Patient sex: M
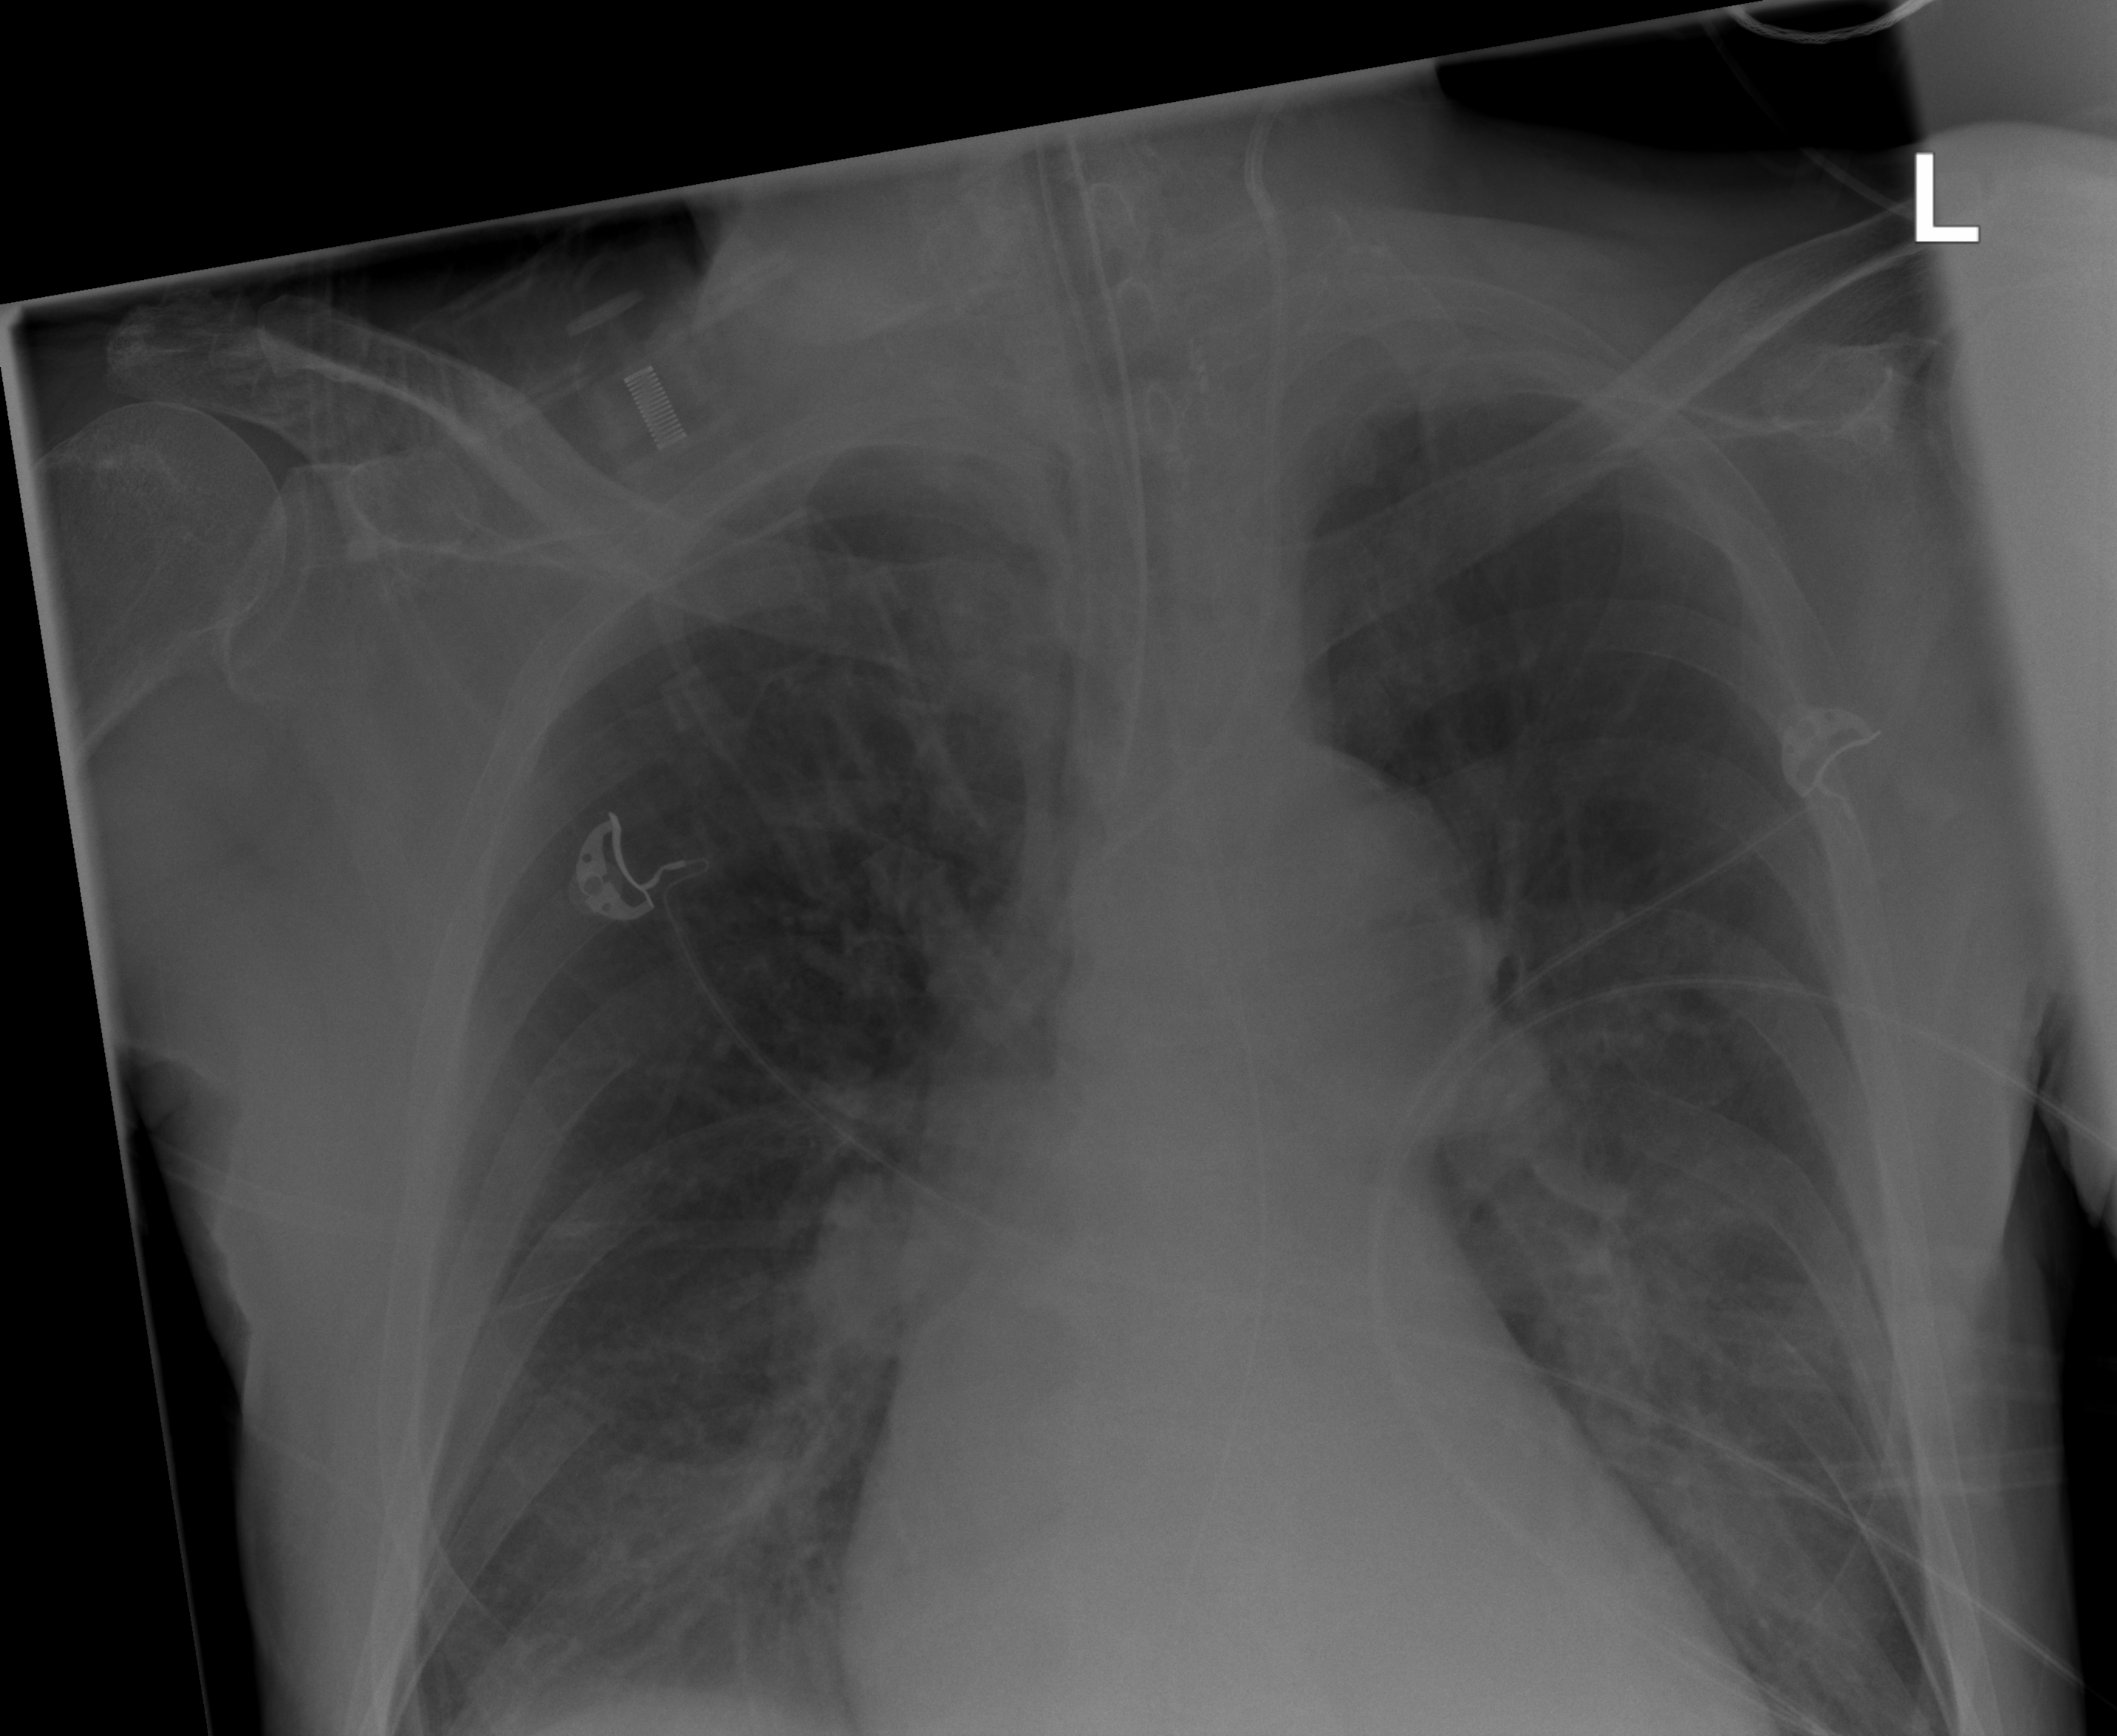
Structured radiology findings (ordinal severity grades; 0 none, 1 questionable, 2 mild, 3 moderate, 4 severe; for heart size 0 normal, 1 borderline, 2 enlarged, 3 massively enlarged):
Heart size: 0
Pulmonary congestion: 0
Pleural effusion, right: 0
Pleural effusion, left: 0
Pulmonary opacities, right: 2
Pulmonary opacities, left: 2
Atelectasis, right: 2
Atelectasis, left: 0